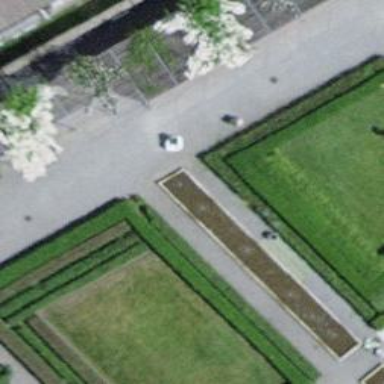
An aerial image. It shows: Fountain.